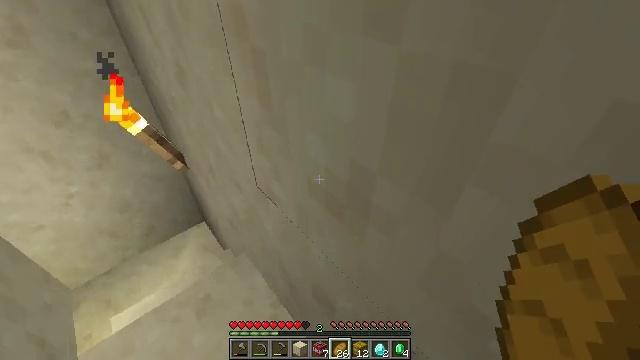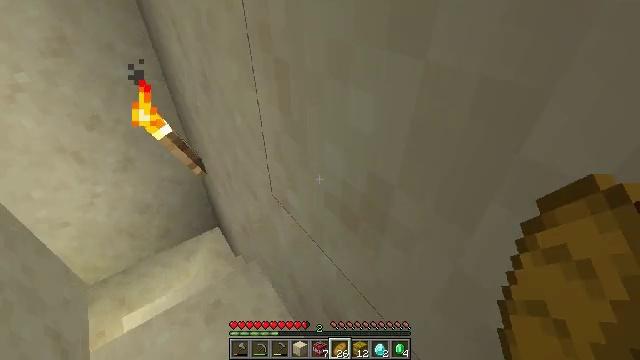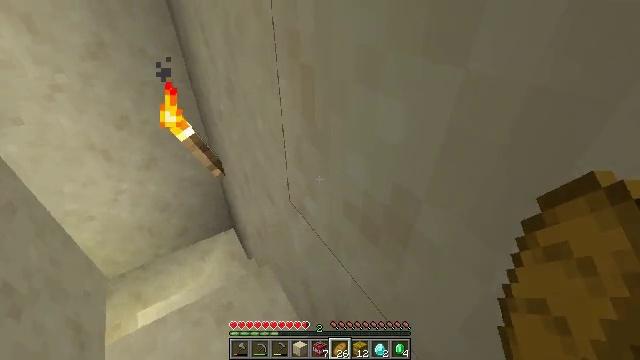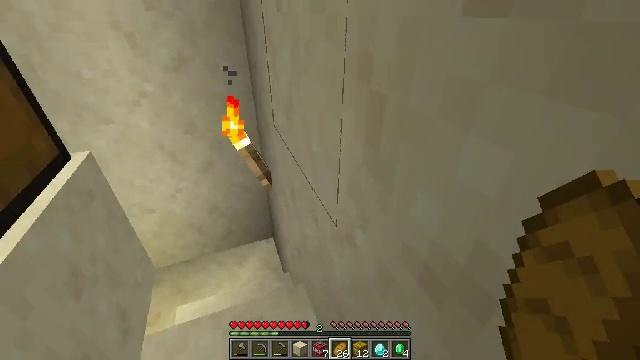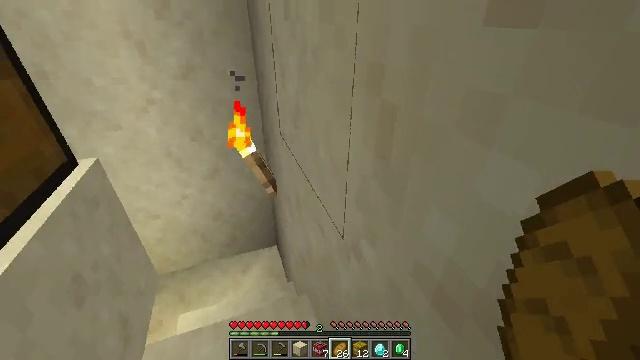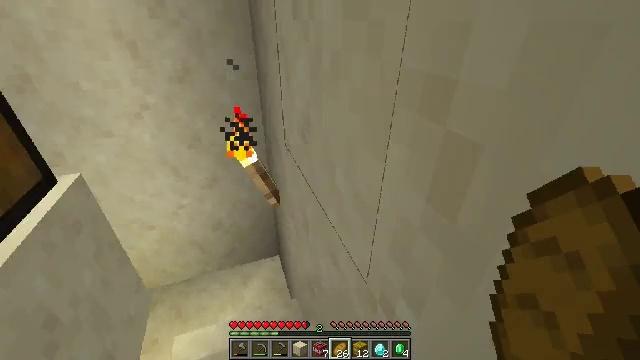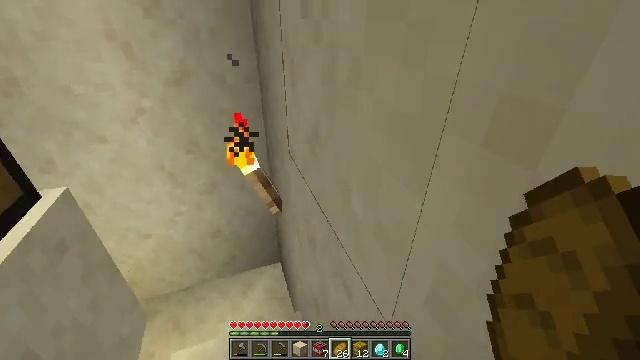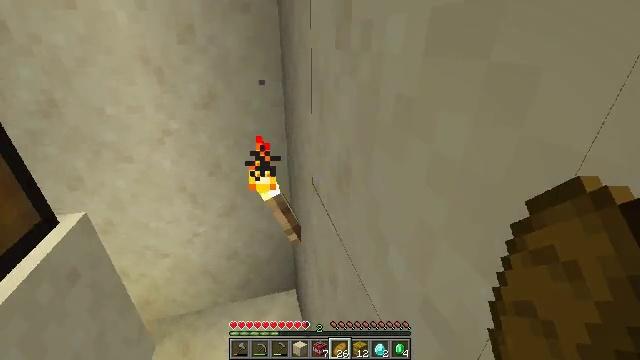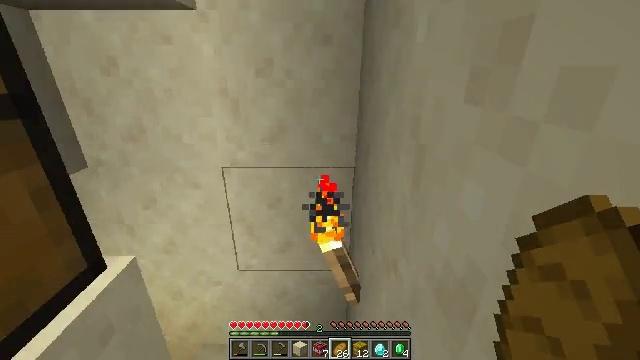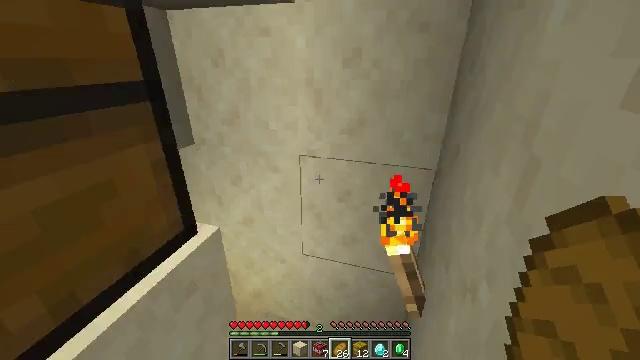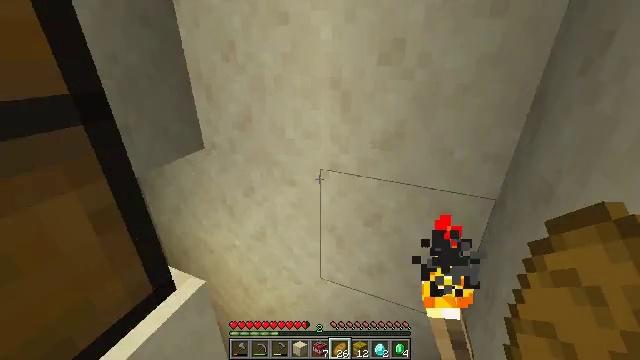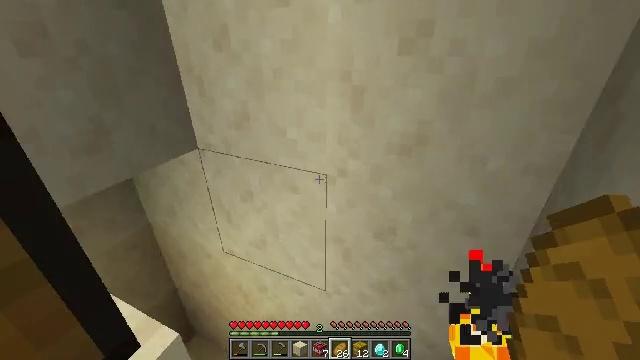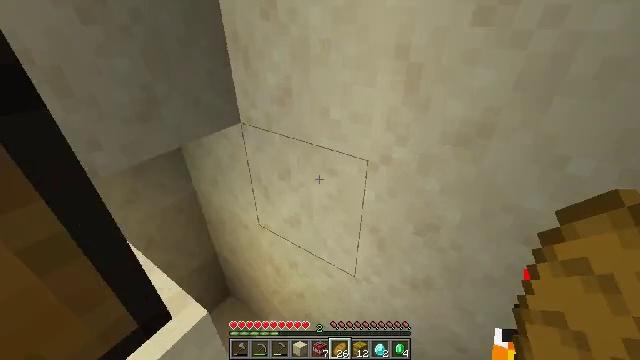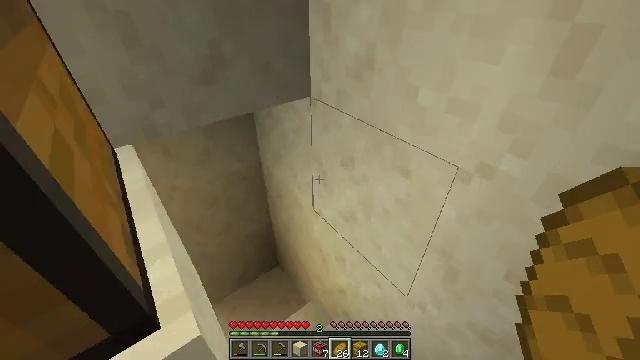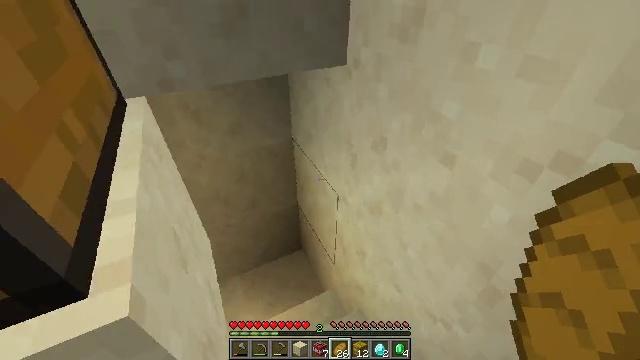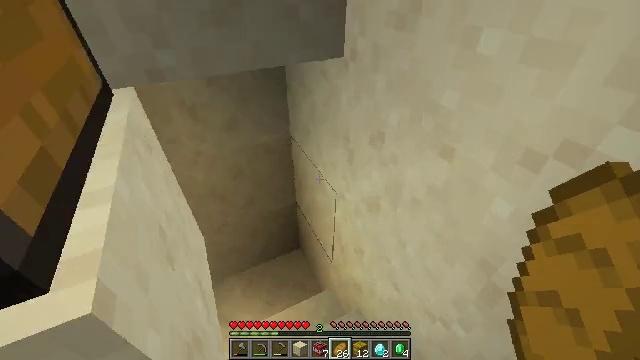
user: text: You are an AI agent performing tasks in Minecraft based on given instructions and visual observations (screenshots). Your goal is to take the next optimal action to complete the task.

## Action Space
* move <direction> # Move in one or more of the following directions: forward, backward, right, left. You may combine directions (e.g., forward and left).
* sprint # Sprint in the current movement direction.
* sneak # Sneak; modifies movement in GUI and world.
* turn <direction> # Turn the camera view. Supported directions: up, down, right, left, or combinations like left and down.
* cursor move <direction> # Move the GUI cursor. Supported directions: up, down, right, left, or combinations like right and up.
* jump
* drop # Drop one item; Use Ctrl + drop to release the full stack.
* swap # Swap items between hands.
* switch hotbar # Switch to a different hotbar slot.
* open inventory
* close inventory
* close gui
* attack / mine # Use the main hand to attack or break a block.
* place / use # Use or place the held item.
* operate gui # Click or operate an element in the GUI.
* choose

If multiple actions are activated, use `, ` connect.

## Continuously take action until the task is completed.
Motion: motion action
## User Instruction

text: Attack the hay block to get hay.
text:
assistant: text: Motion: move forward and move right, turn left and up
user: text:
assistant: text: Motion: move forward and move right, turn left and up
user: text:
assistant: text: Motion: move forward and move right, turn left and up
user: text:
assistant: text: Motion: move forward and move right, turn left and up
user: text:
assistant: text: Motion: move forward
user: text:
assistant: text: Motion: move forward
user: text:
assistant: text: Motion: move forward, turn left and up
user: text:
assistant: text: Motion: move forward, turn left and up
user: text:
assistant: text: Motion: move forward, turn left and down
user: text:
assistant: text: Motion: move forward, turn left and down
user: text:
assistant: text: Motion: move forward, turn left and down
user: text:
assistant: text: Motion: move forward, turn left and down
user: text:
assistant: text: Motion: move forward, turn left and down
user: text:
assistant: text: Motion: move forward and move right, turn left and down
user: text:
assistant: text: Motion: move forward and move right
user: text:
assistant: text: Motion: move forward and move right
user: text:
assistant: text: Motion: move forward and move right
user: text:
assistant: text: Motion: move forward and move right, turn left
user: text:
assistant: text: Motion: move forward and move right, turn left
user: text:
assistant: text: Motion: move forward, turn left and down
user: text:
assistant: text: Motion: move forward, turn left and down
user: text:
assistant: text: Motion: move forward and move right, turn left
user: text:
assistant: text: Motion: move forward and move right, turn up
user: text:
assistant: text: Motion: move forward and move right
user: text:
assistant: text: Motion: move forward and move right
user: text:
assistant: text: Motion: move forward and move right
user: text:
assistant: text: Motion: move forward and move right, turn left
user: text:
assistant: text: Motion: move forward and move right, turn left
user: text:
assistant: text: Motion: move forward and move right, turn left and down
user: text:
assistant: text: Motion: move forward and move right, turn left and down